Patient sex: M
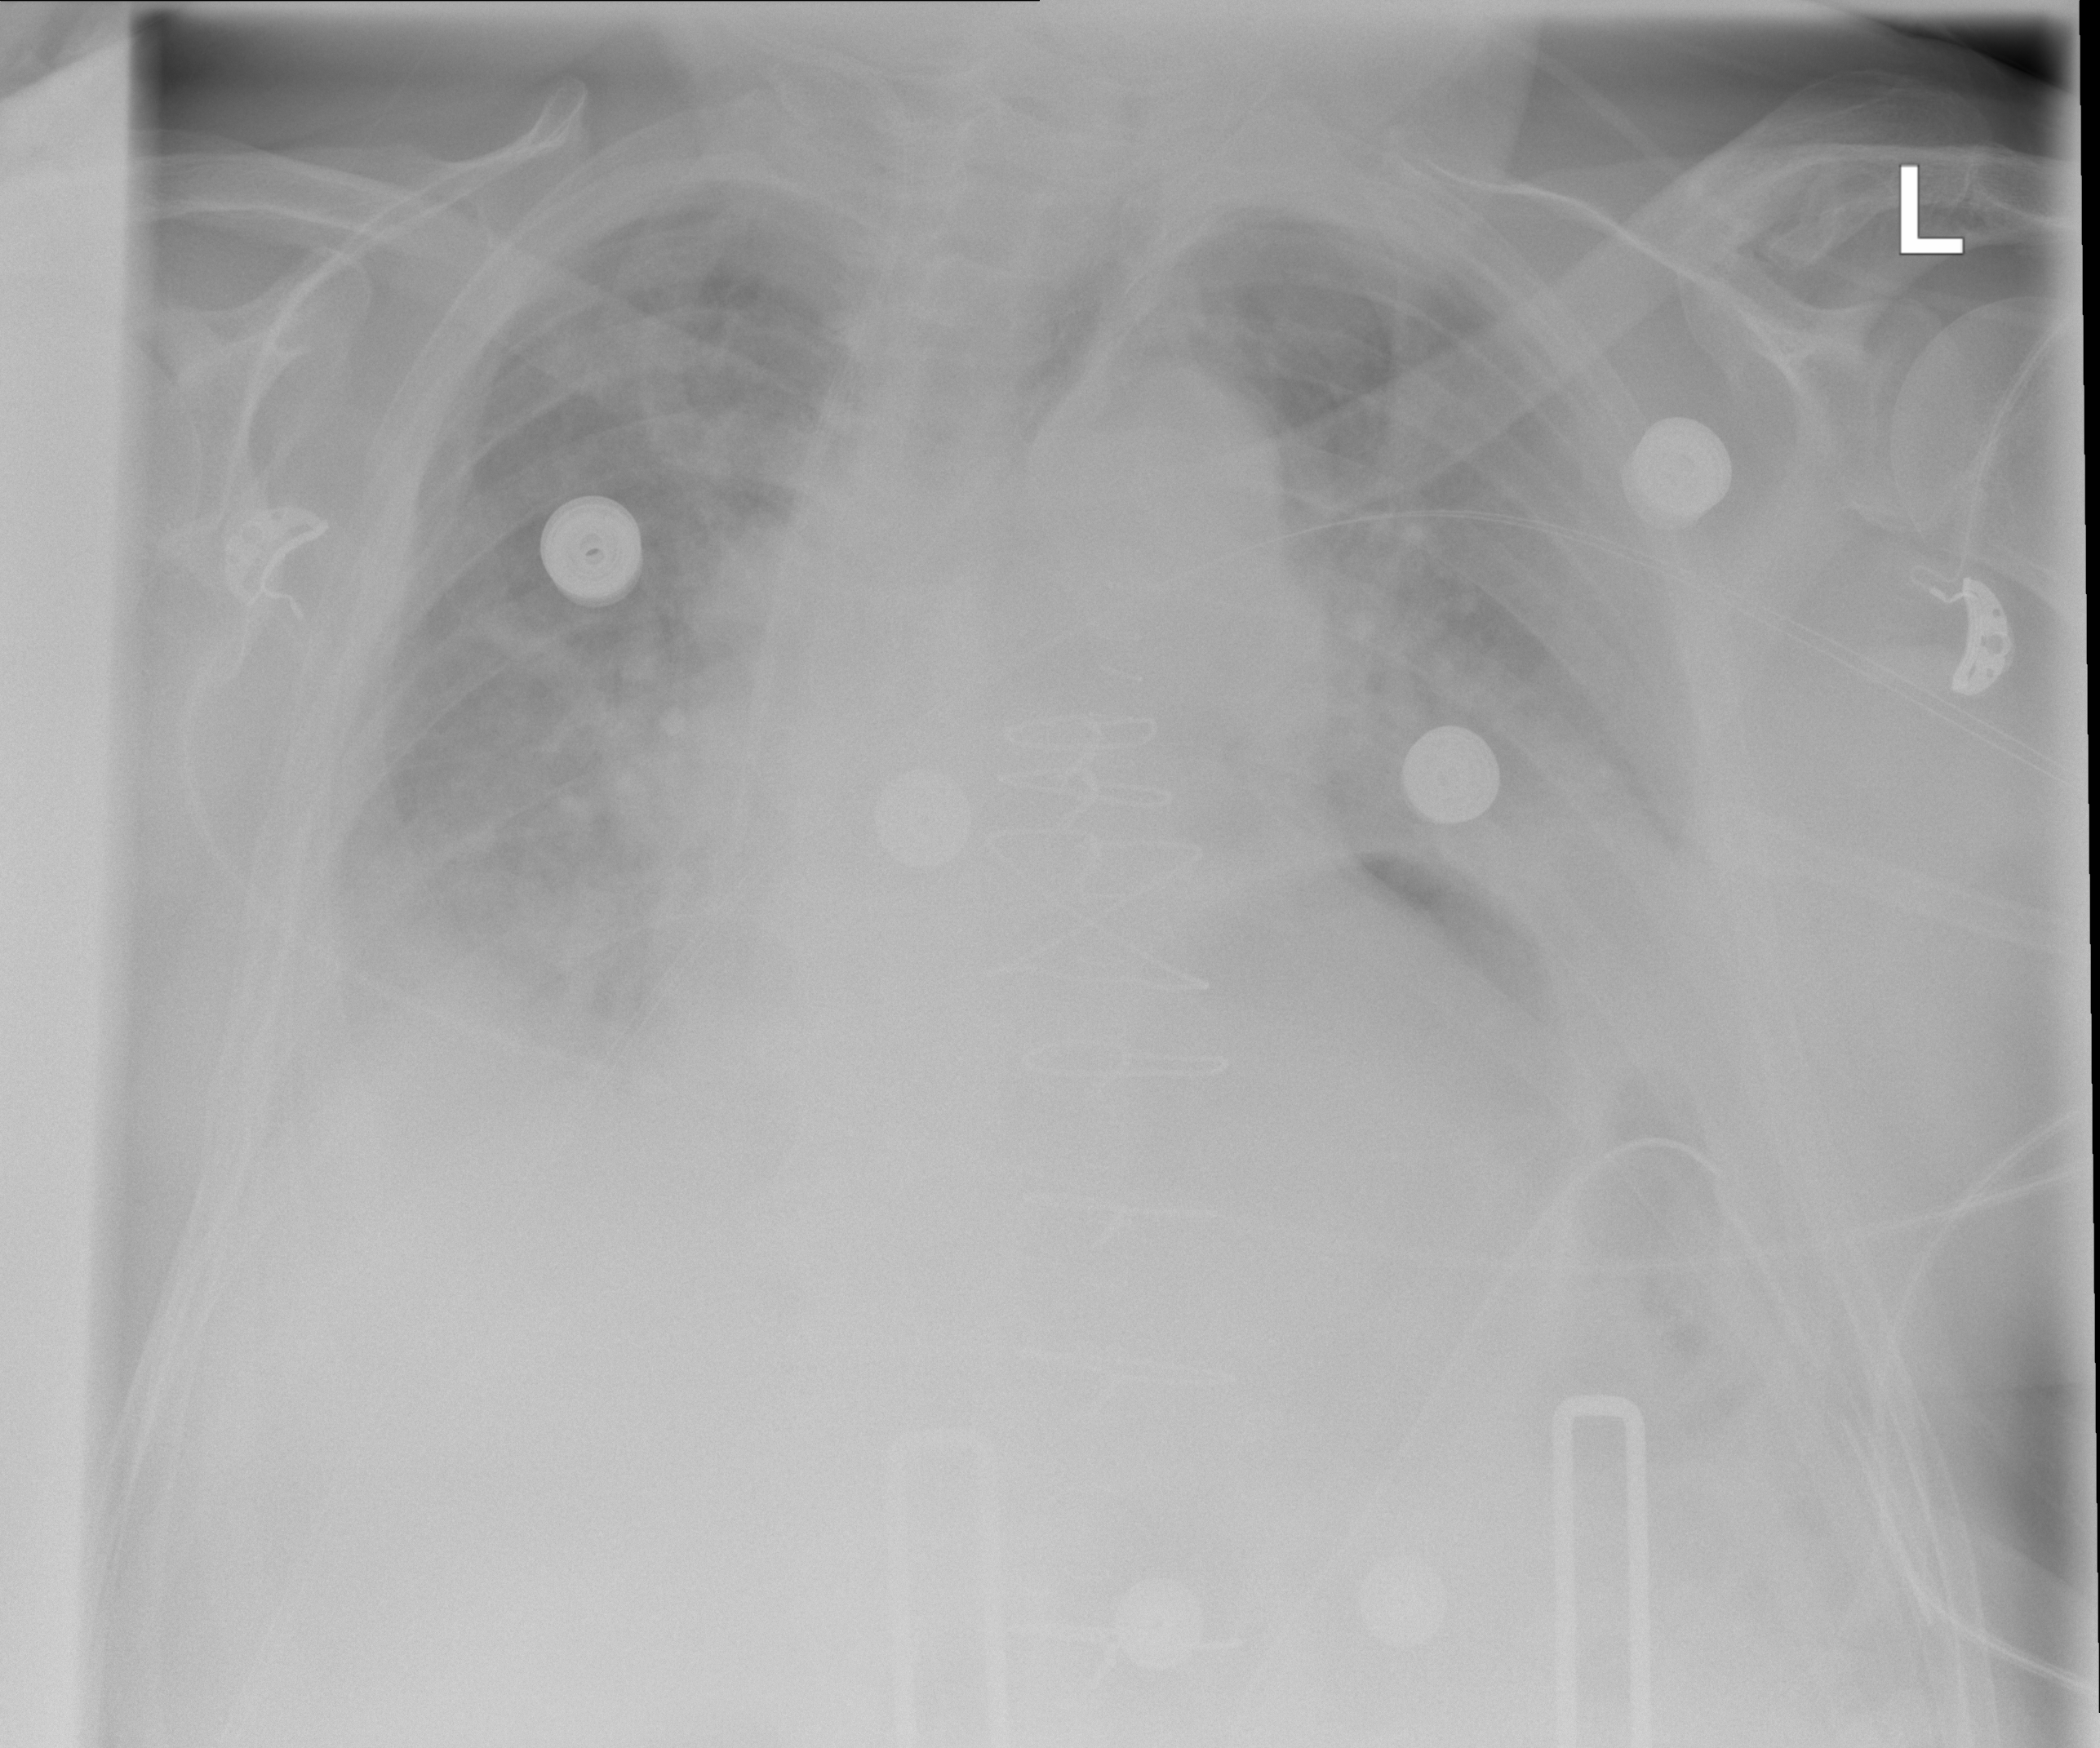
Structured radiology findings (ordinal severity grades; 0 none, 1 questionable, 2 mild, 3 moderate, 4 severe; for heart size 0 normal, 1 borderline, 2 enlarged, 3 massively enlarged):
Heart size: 2
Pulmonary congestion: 2
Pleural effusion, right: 2
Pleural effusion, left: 2
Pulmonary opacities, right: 2
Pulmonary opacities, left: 3
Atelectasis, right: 2
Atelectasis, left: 2